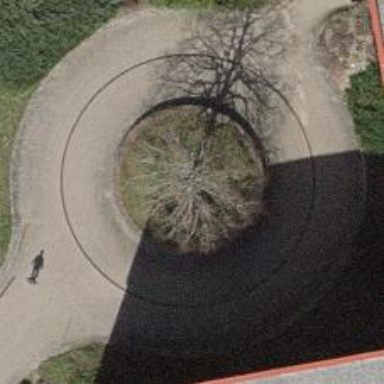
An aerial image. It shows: Turning circle on the road.